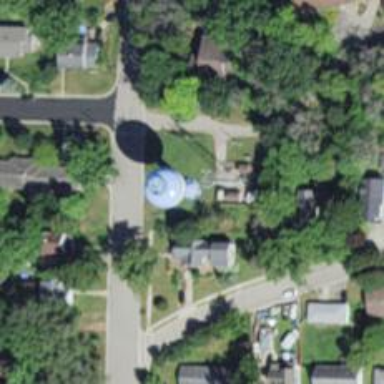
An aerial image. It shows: Water tower that is man-made.